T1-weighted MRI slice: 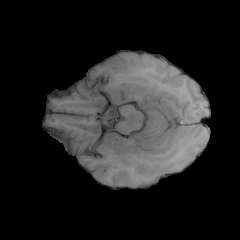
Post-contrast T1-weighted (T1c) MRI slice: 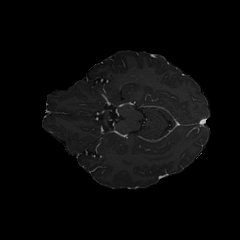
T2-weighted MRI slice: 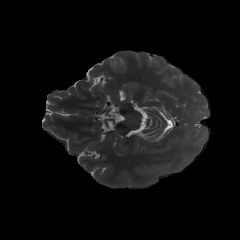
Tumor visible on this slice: no